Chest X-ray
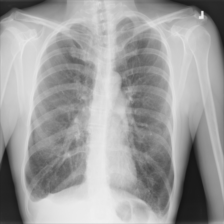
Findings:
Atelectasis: negative
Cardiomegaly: negative
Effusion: negative
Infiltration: negative
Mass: negative
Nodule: negative
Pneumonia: negative
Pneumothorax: negative
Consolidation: negative
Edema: negative
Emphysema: negative
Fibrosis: negative
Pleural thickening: negative
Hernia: negative